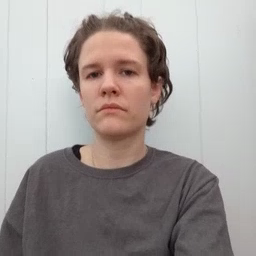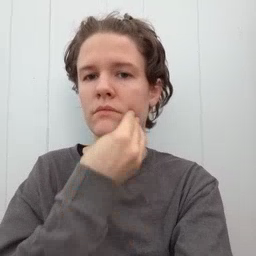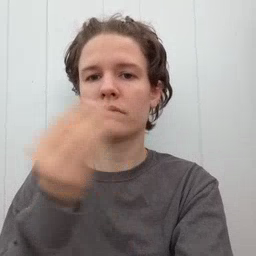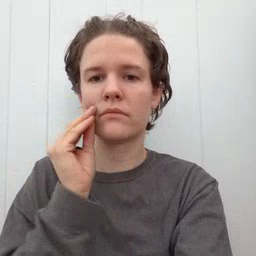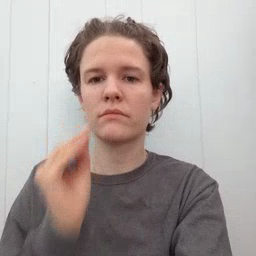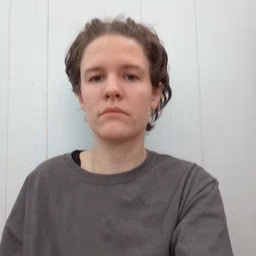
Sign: flower